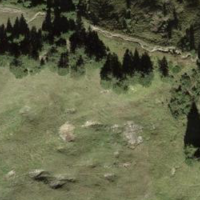
EUNIS habitat code: 23
Species observed at this site:
Rhododendron ferrugineum
Marmota marmota
Omocestus viridulus
Campanula barbata
Arnica montana